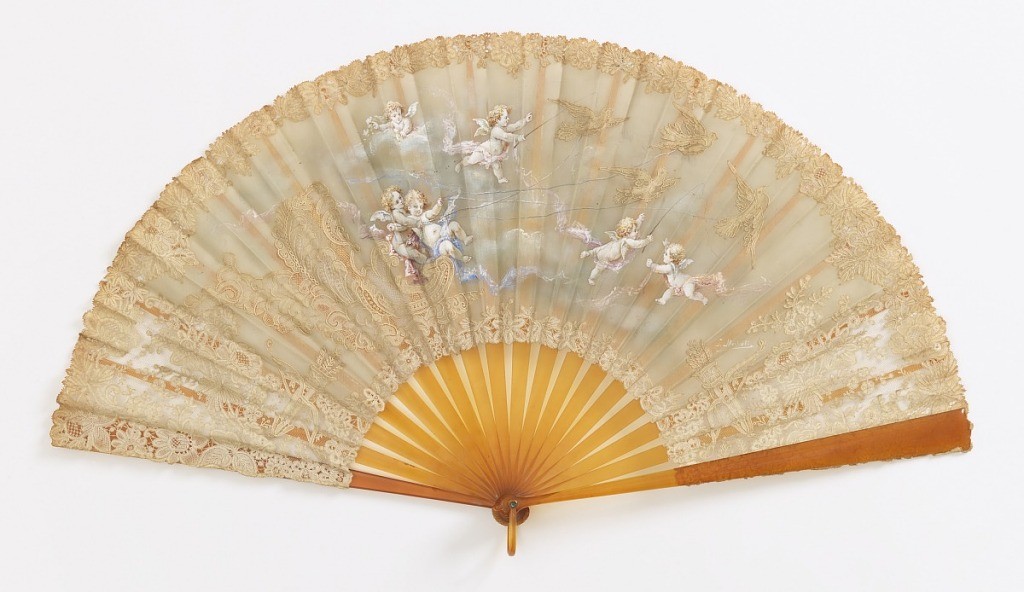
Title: Pleated fan
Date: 19th century
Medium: Painted leaf of needle and bobbin laces, sticks of imitation tortoise
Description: Pleated fan. Single leaf of duchesse lace (needle and bobbin laces) painted with scene of cherubs interacting with lace birds. Sticks of imitation tortoise with ribbon holder.